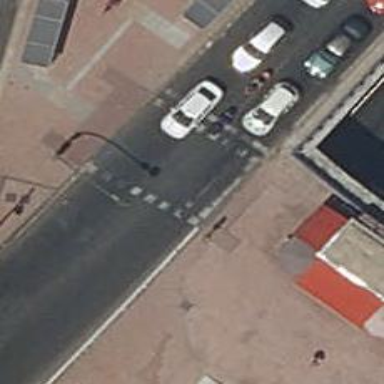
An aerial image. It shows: Road with traffic signals at the crossing.